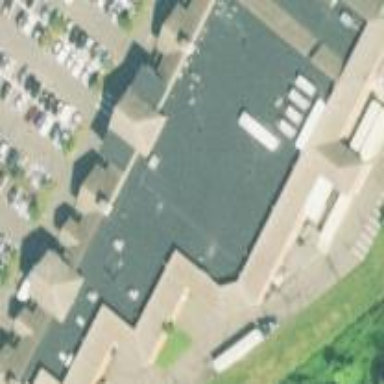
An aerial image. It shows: Commercial building.